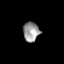
Tissue: skin
Cell type: Epithelial cells
Senescence score: 0.1557
Nuclear area (px): 310
Mean DAPI intensity: 152.735